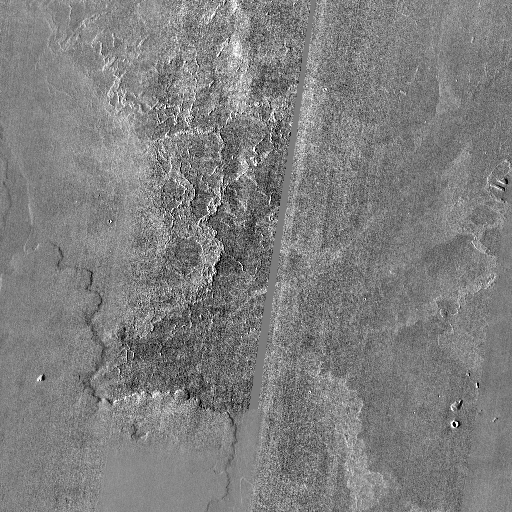
Crater classes present: Background, Other